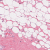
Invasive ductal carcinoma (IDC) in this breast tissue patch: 0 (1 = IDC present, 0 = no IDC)